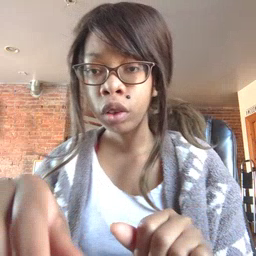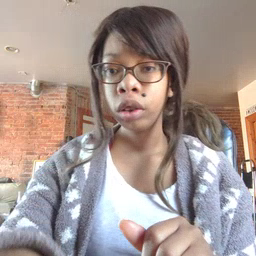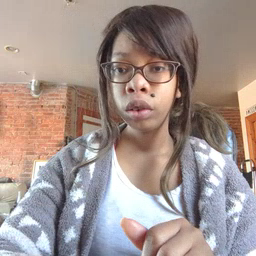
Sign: blow